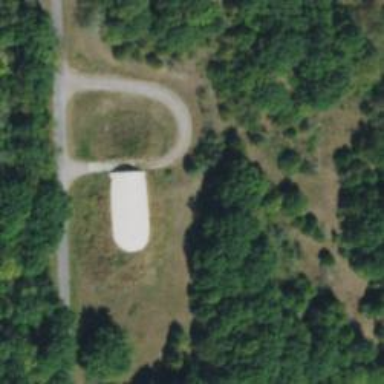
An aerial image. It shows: Military bunker for protection and defense.